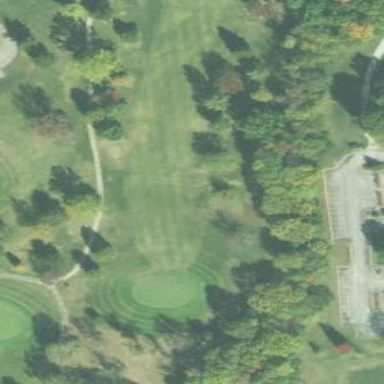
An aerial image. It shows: Golf fairway surrounded by grass.